Field crop: tomato
Growth stage: 1
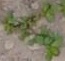
Species: portulaca